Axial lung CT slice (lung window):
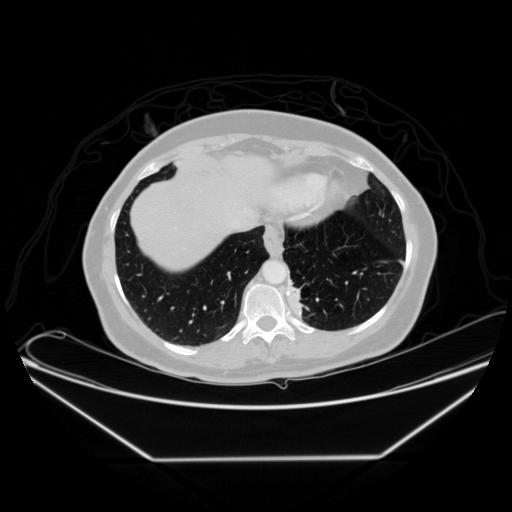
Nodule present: no